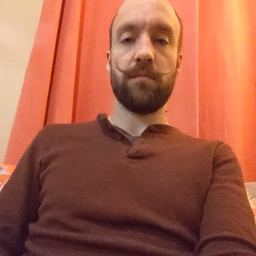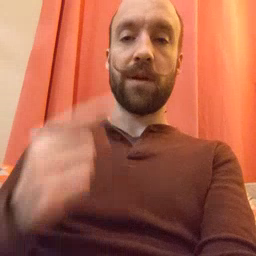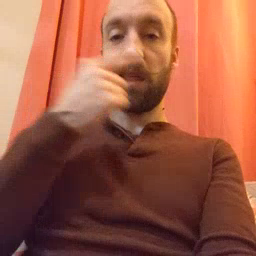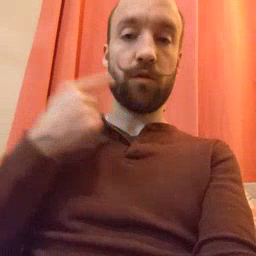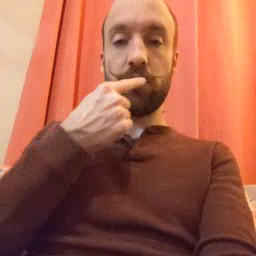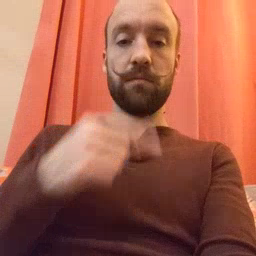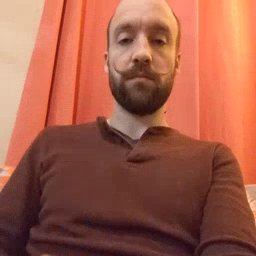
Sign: mouth